Question: I recently created this tennis game using my own basic physics: <URL>

Basically a tennis racquet sticks to your mouse and you can hit the tennis balls upward.
The physics aren't that great, and I want to make a more interesting version of this game with milestones and levels in Flash. I am planning to use Box2D because I have moderate experience with it.
I'm not sure how to go about creating the racquet - as far as I understand Box2D, the racquet needs a velocity to influence the velocities of the balls when you hit them (so that you can hit them harder or softer upward to keep them up). With that said, I'm assuming I can't just have a kinematic body that will have its position set to the mouse, because it won't affect the velocities of the balls as expected.
I've also thought about setting the velocity to the difference between the racquet position and the mouse each frame, but I am concerned that won't provide accurate positioning and am also thinking that the velocity could end up really large if you move the mouse quickly.
What is the correct way to have a physics object locked to the mouse but also to have its displacement in the last frame (from where it was to the mouse) affect the balls?
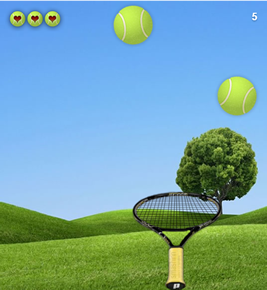
Answer: If you try the method you mentioned about setting the velocity of a kinematic body, I think you'll find it works fine. You would want to set the velocity so that the raquet moves to the correct position in one time step.